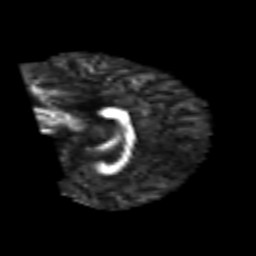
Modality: FA
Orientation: sagittal
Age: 25
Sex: male
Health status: healthy